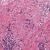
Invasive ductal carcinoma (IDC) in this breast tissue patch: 1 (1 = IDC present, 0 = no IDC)